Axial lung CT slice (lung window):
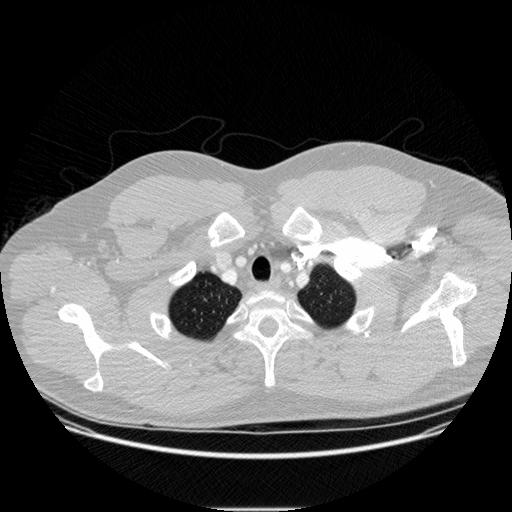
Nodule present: no